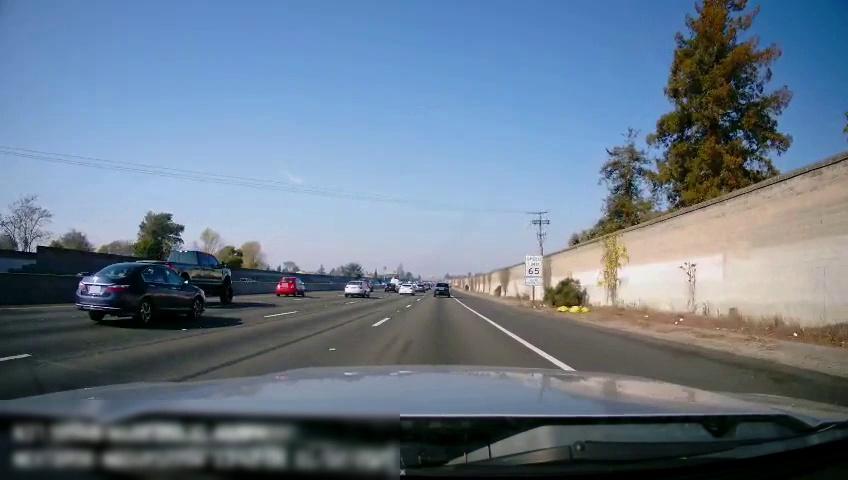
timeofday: Day
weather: Sunny
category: Drivable Space
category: Vehicles | SUV
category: Vehicles | Car
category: Vehicles | Car
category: Vehicles | Truck
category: Vehicles | Car
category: Vehicles | Car
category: Vehicles | Truck
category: Vehicles | Car
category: Lanes | Current Lane
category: Lanes | Current Lane
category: Lanes | Alternate Lane
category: Lanes | Alternate Lane
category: Lanes | Alternate Lane
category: Traffic | Signs